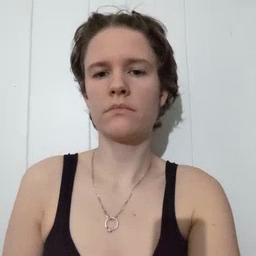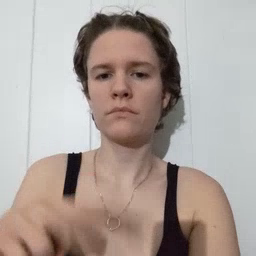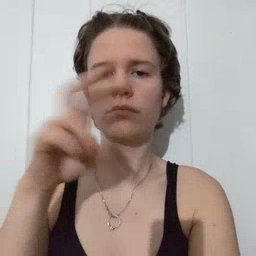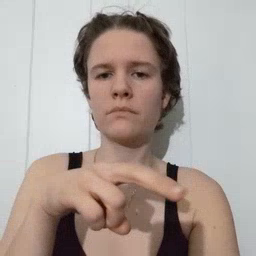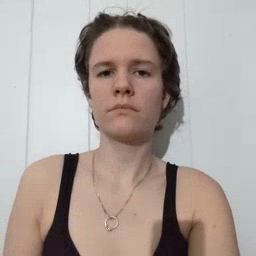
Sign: jump